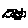
Label: sun